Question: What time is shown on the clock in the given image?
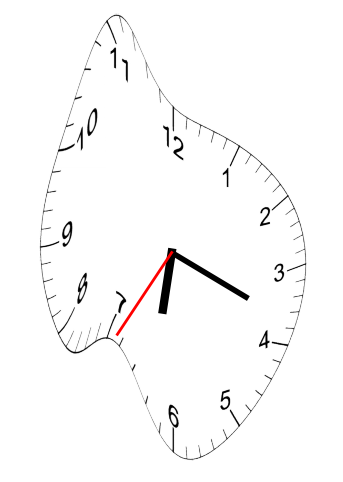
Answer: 06:18:35